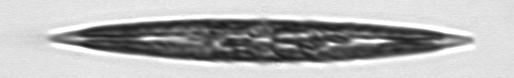
Label: Pleurosigma